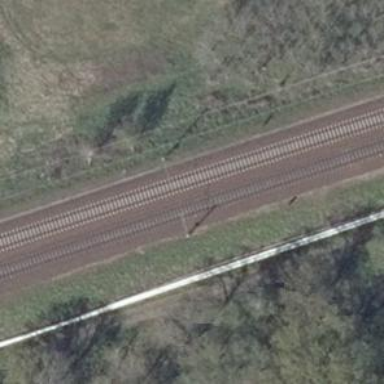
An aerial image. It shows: Railway milestone with catenary mast.